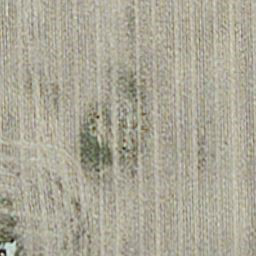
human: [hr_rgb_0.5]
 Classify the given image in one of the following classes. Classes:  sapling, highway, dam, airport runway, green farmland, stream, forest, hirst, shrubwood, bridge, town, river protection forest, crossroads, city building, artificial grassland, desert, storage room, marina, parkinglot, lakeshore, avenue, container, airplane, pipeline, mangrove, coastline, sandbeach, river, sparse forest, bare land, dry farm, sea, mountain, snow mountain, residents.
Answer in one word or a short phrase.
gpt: dry farm